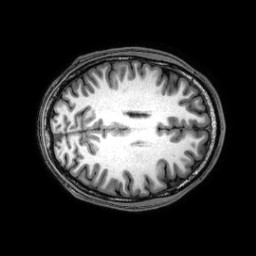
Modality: T1w
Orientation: axial
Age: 22
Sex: male
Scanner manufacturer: philips
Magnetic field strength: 3 T
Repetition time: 8.2 s
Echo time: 0.0037 s